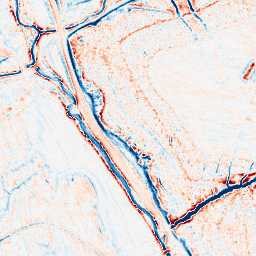
Category: edge_preserving
Decomposition family: anisotropic_diffusion
Decomposition parameters: iterations: 50
kappa: 30
gamma: 0.05
Upsampling method: cubic_catmull_rom
Upsampling parameters: scale: 4
Upsampling scale: 4